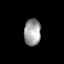
Tissue: skin
Cell type: Epithelial cells
Senescence score: 0.2448
Nuclear area (px): 437
Mean DAPI intensity: 158.558